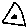
Label: triangle